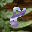
Label: 8